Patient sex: M
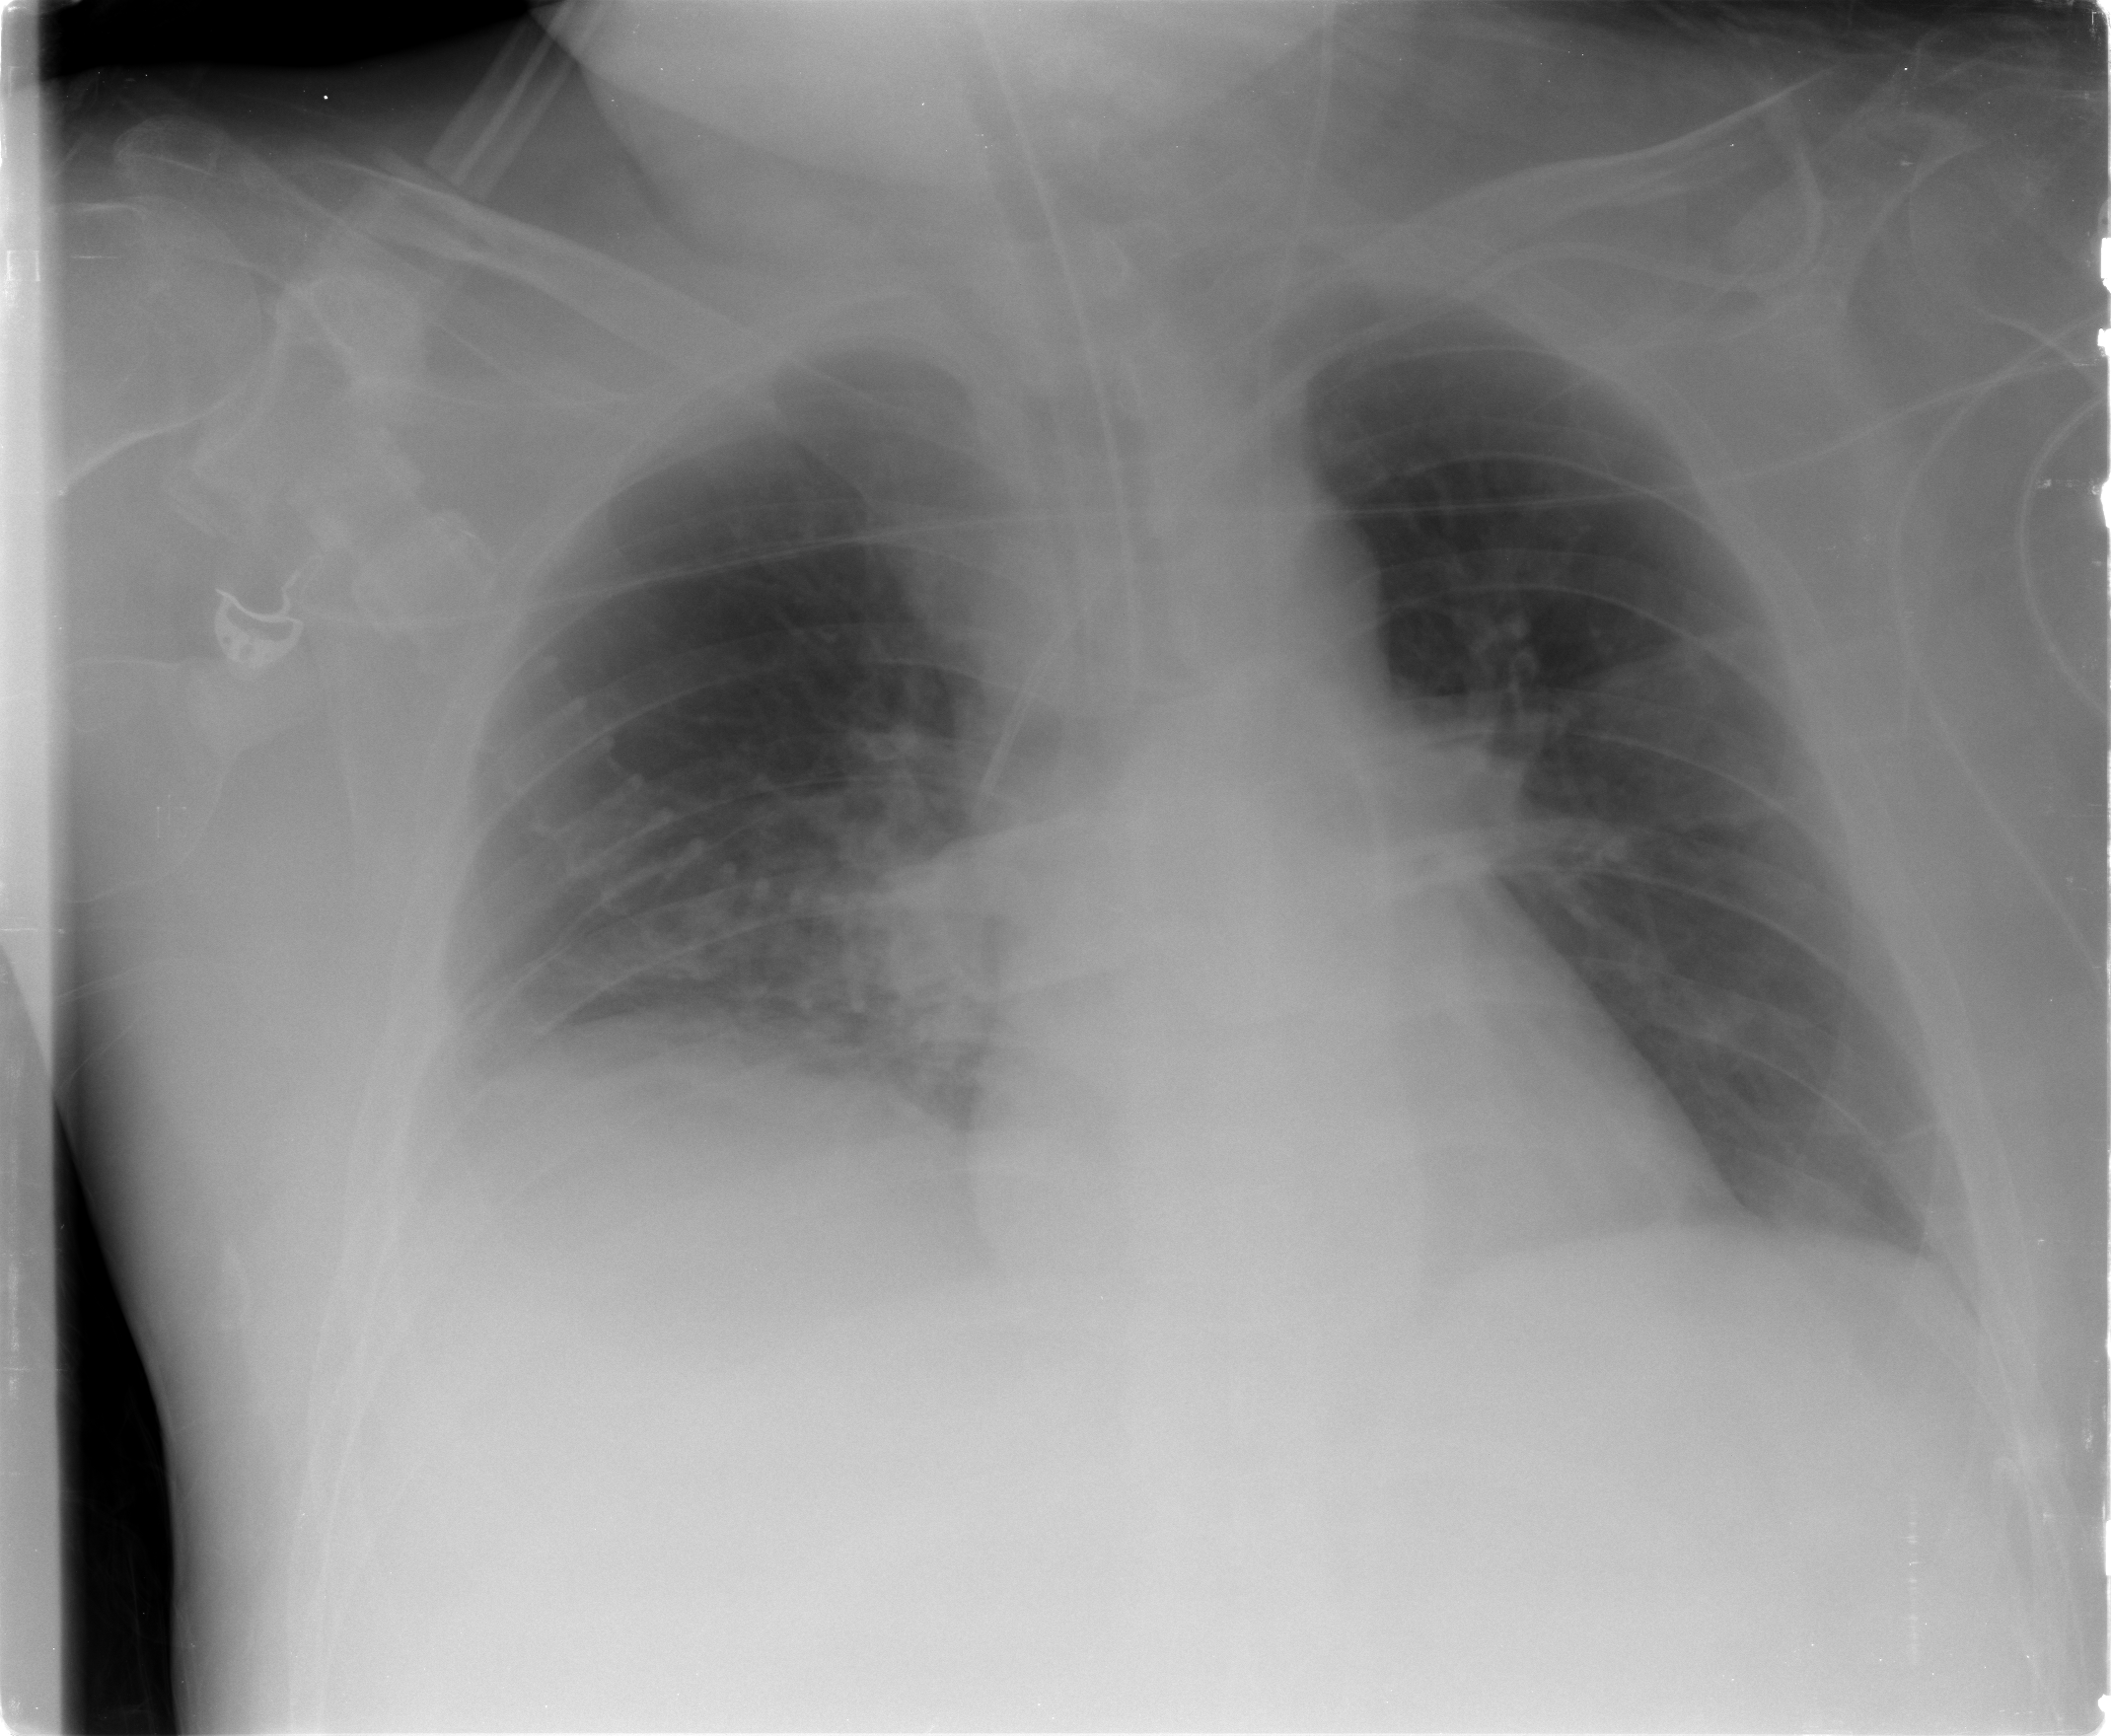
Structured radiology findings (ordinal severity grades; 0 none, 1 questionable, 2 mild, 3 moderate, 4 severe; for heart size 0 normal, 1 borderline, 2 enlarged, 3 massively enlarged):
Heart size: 0
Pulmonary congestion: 0
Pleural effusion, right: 0
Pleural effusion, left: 0
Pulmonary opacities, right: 0
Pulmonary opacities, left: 0
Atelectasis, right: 2
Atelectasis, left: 0